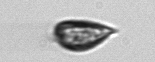
Label: Prorocentrum_triestinum